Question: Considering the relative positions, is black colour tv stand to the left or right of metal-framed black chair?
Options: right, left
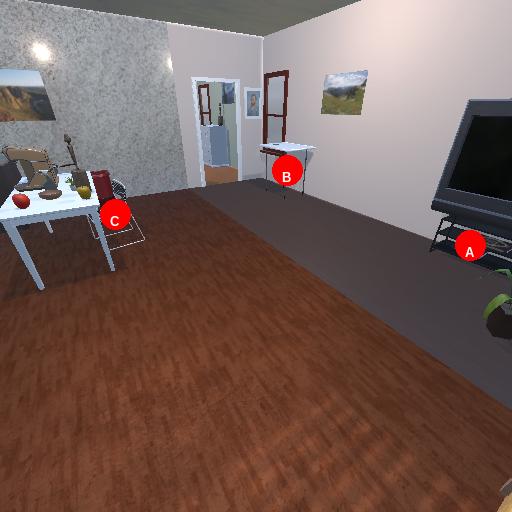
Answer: right